Question: I'm inexperienced in backend and working with Node and trying to set up an $http POST request to send a form to Express. Each time I make the request, my callback 'data' is 'null'. Perhaps my Express routes are not configured correctly? I'm using Angular to communicate with Express/Node to send an email through nodemailer (which I've already properly configured).
Here is my '$http' POST request:
client/service/emailer/
'''
angular.module('public').factory('EmailerService',function($http) {
return {
postEmail: function(emailData, callback) {
console.log('call http with object', emailData);
$http({
method: 'POST',
url: 'http://my-website.com/server/routes/emailer',
data: emailData,
headers: { "Content-Type": "application/json" },
responseType: 'json'
}).success(function(data, status, headers, config) {
console.log('success', data, status);
}).error(function(data, status, headers, config) {
console.log('error', data, status);
}).catch(function(error){
console.log('catch', error);
});
}
};
});
'''
Here is my server side Express configuration:
server/routes/
'''
var express = require('express');
var router = express.Router();
var bodyParser = require('body-parser');
var logger = require('morgan');
var app = express();
app.use(bodyParser.json());
app.use(bodyParser.urlencoded({ extended: false }));
app.use(logger('dev'));
app.post('/emailer', function(req,res) {
// NOTHING LOGS HERE
console.log(res, req, req.body, res.body);
});
module.exports = app;
'''
Nothing logs to the console here, and the error handling on the '$http' request returns this:
'''
emailer.js:4 call http with Object {email: "asdf"}
angular.js:8632 OPTIONS http://matt-mcdaniel.com/server/routes/emailer net::ERR_CONNECTION_TIMED_OUT(anonymous function) @ angular.js:8632sendReq @ angular.js:8426$get.serverRequest @ angular.js:8146deferred.promise.then.wrappedCallback @ angular.js:11682deferred.promise.then.wrappedCallback @ angular.js:11682(anonymous function) @ angular.js:11768$get.Scope.$eval @ angular.js:12811$get.Scope.$digest @ angular.js:12623$get.Scope.$apply @ angular.js:12915(anonymous function) @ angular.js:19264jQuery.event.dispatch @ jquery.js:4676jQuery.event.add.elemData.handle @ jquery.js:4360
emailer.js:14 error null 0
emailer.js:16 catch Object {data: null, status: 0, headers: function, config: Object, statusText: ""}
'''
For good measure, and since I'm new to learning Express, I'll post my server side 'app.js'.
server/
'''
var express = require('express');
var path = require('path');
var favicon = require('serve-favicon');
var logger = require('morgan');
var cookieParser = require('cookie-parser');
var bodyParser = require('body-parser');
var compression = require('compression');
var routes = require('./routes/index');
var contact = require('./routes/emailer');
var app = express();
// uncomment after placing your favicon in /public
//app.use(favicon(__dirname + '/public/favicon.ico'));
app.use(logger('dev'));
app.use(bodyParser.json());
app.use(bodyParser.urlencoded({ extended: false }));
app.use(cookieParser());
app.use(compression());
app.use(require('connect-livereload')({
port: 35729,
ignore: ['.js']
}));
/** Development Settings */
if (app.get('env') === 'development') {
// This will change in production since we'll be using the dist folder
app.use(express.static(path.join(__dirname, '../client')));
// This covers serving up the index page
// app.use(express.static(path.join(__dirname, '../client/.tmp')));
// app.use(express.static(path.join(__dirname, '../client/public')));
// Error Handling
app.use(function(err, req, res, next) {
res.status(err.status || 500);
res.render('error', {
message: err.message,
error: err
});
});
}
/**
* Production Settings
*/
if (app.get('env') === 'production') {
// changes it to use the optimized version for production
app.use(express.static(path.join(__dirname, '/dist')));
// production error handler
// no stacktraces leaked to user
app.use(function(err, req, res, next) {
res.status(err.status || 500);
res.render('error', {
message: err.message,
error: {}
});
});
}
module.exports = app;
app.use(function(req, res) {
res.sendfile(__dirname + '/dist/index.html');
});
'''
Here is my file Structure:

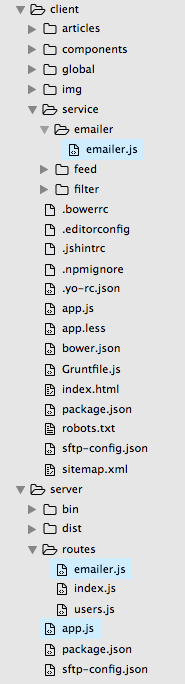
Answer: You've definitely got some problems in your 'emailer.js' route. You should only have routing logic there, you shouldn't be recreating your express app. Express gives you a 'Router' object to make this easy. For example, your 'emailer.js' could look like this:
'''
module.exports = express.Router()
.post('/emailer', function(req,res) {
console.log(res, req, req.body, res.body);
res.json({hello:'world'});
});
'''
And you can map this route in 'server/app.js' like so:
'''
var emailer = require('./routes/emailer');
// ...After all app.use statements, but *before* your error handlers
app.use('/server/routes', emailer);
'''